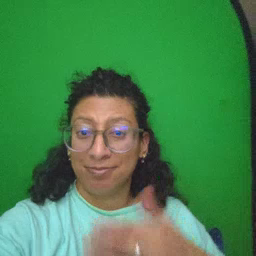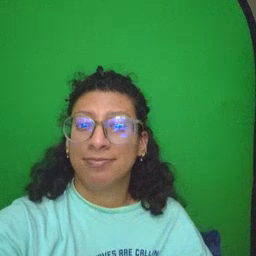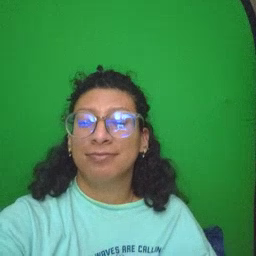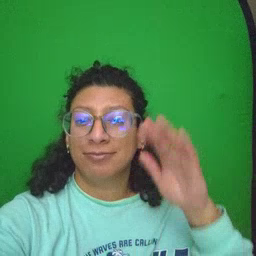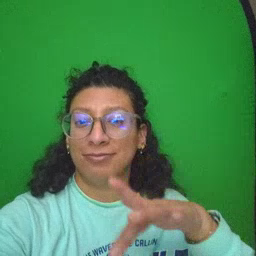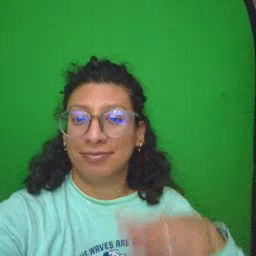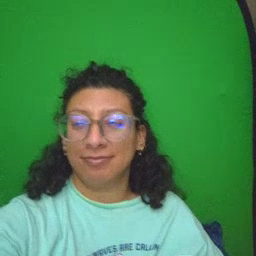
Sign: touch